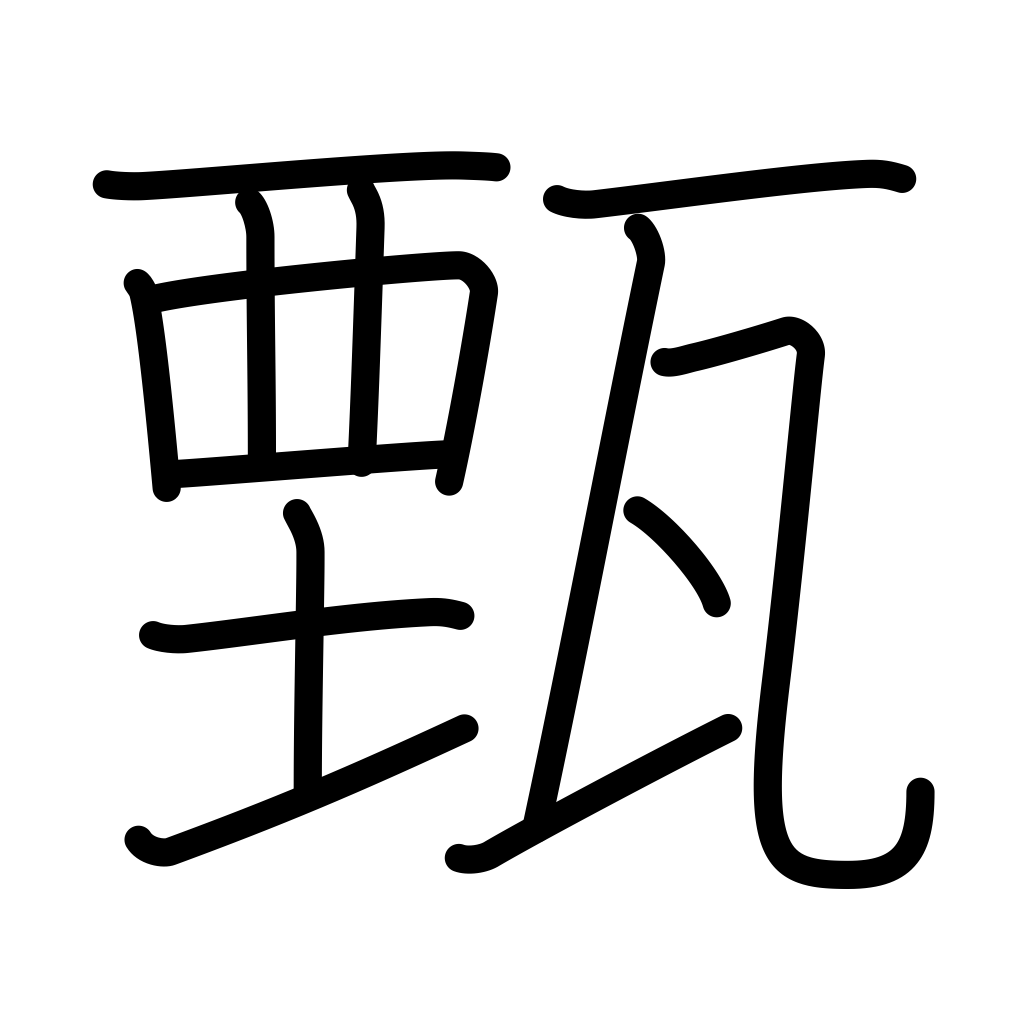
Meaning: porcelain, make clear, distinguish between